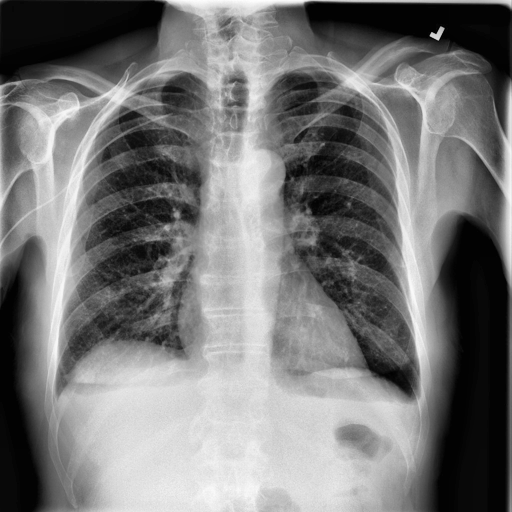
Finding: NORMAL